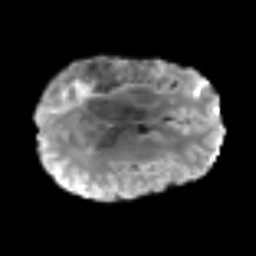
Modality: T2w
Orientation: axial
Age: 41
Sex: male
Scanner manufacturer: siemens
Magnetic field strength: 3 T
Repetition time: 3.2 s
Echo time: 0.081 s